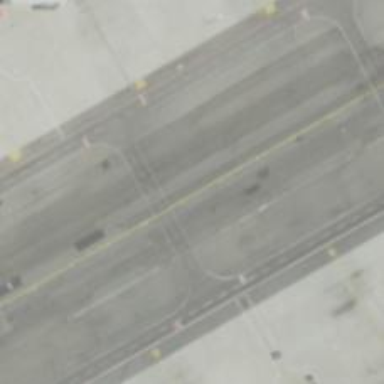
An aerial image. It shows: View of taxiway at the airport.